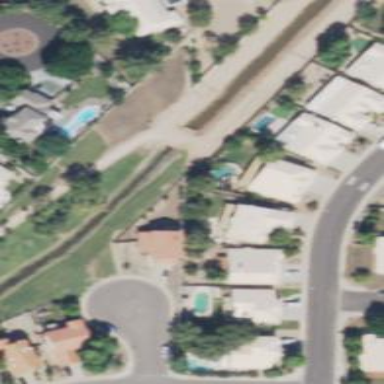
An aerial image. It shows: Outdoor inground swimming pool in leisure land.